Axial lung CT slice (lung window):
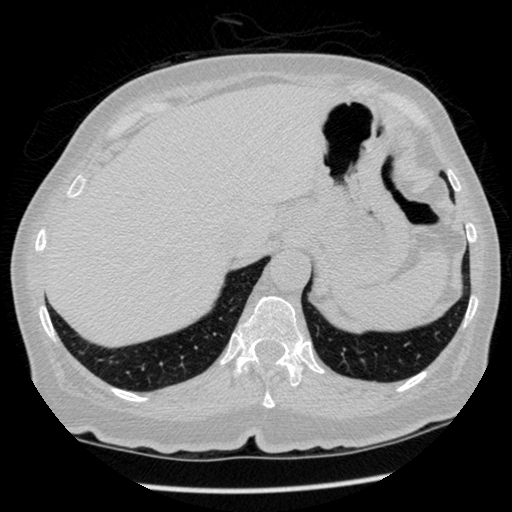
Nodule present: no